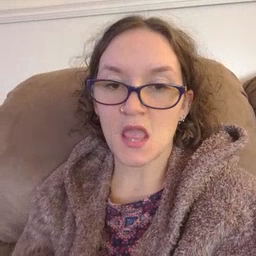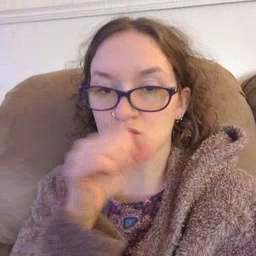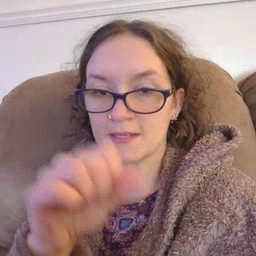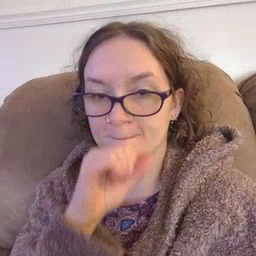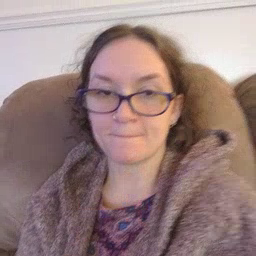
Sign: icecream